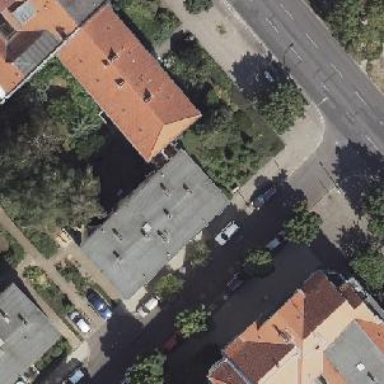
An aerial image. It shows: There is parking obstacle present.